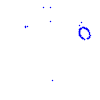
Particle: proton